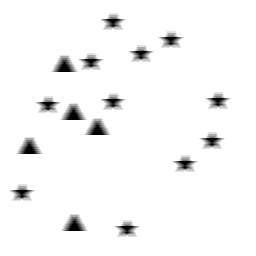
Squares: 0
Triangles: 5
Stars: 11
Total shapes: 16